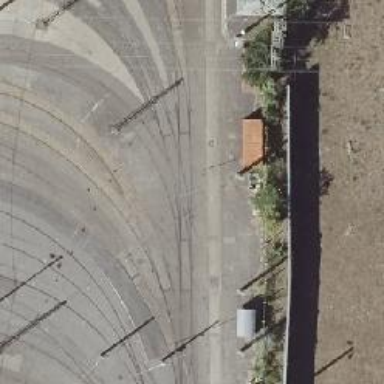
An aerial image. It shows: Railway switch.